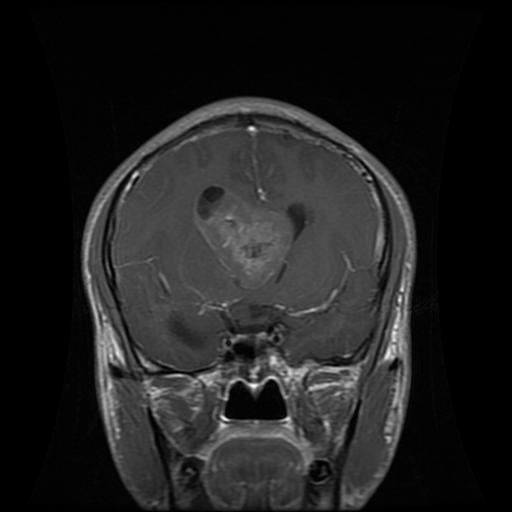
Label: glioma